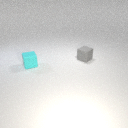
small cyan rubber cube to the left of small gray rubber cube